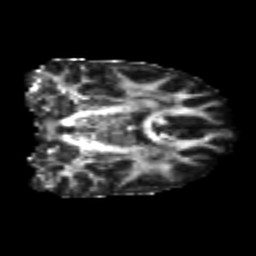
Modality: FA
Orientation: coronal
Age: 22
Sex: female
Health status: healthy
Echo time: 0.074 s